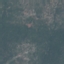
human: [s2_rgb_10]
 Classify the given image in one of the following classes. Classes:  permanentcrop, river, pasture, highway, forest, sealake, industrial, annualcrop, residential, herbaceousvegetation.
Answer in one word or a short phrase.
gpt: HerbaceousVegetation